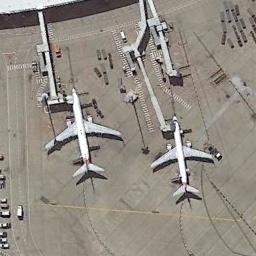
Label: airplane